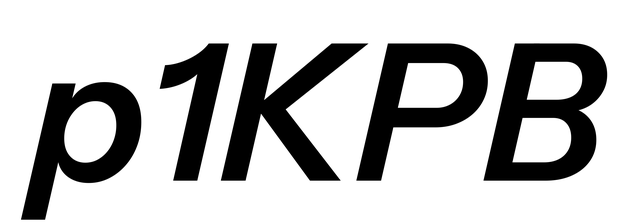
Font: InstrumentSans-Italic_SemiBold_Italic